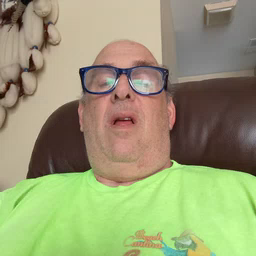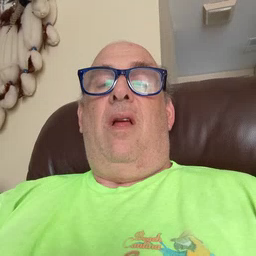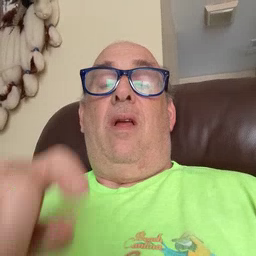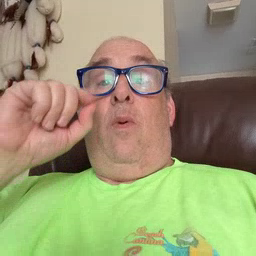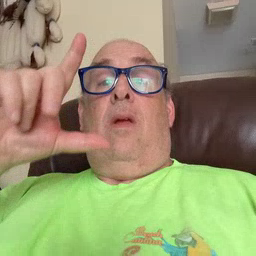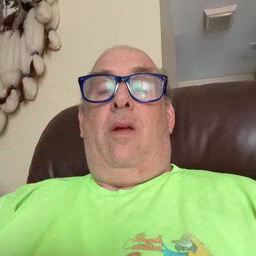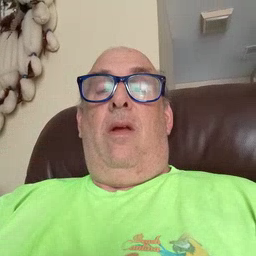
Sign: awake